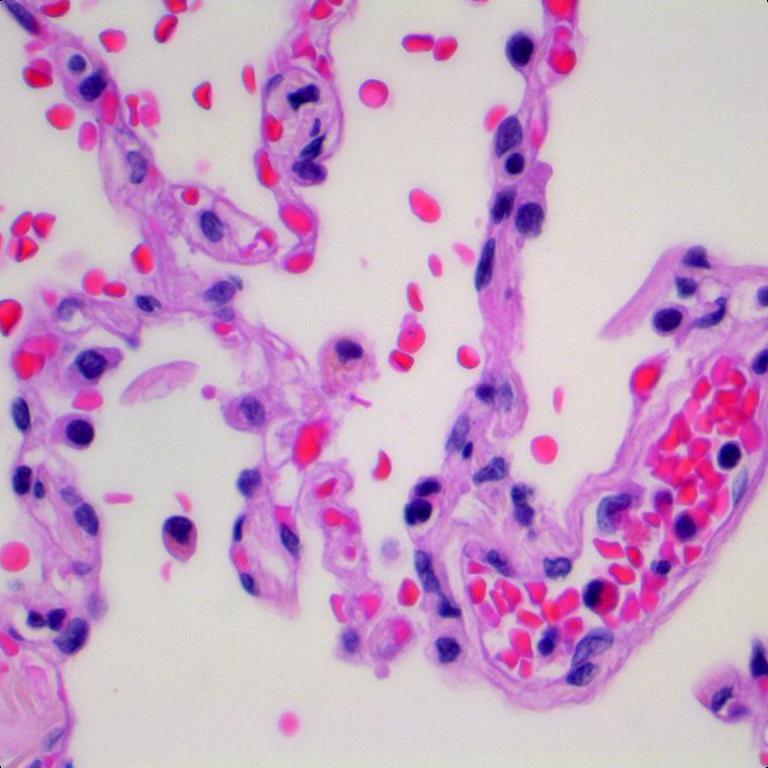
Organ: lung
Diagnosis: benign